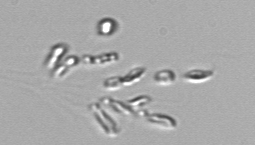
Label: Dinobryon